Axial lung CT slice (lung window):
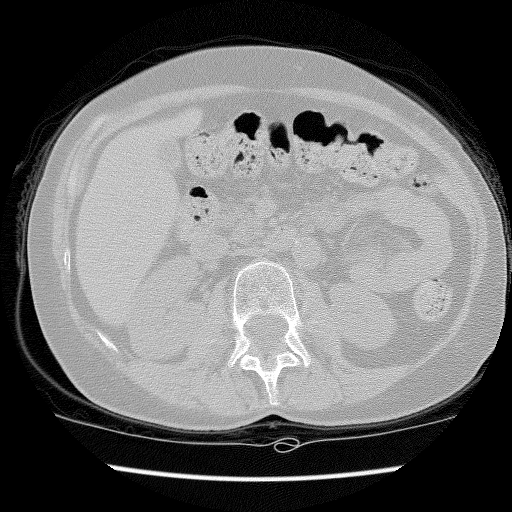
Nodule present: no